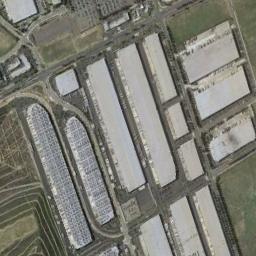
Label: industrial_area